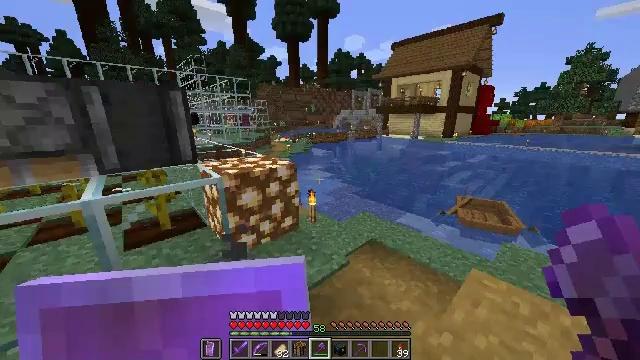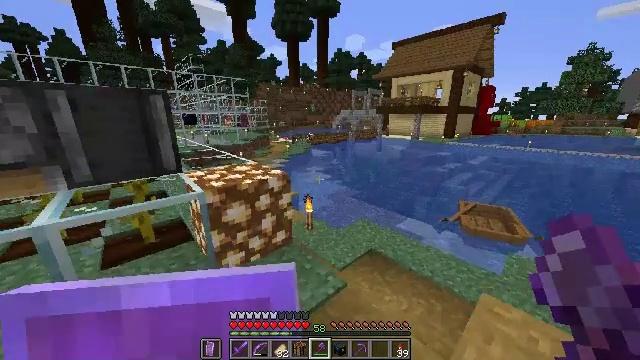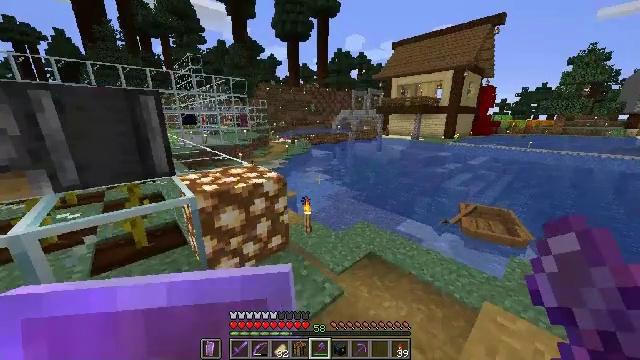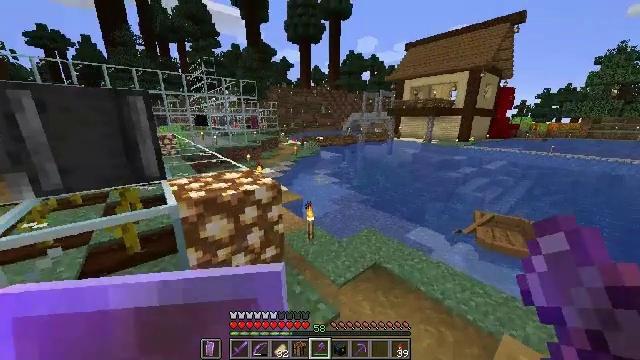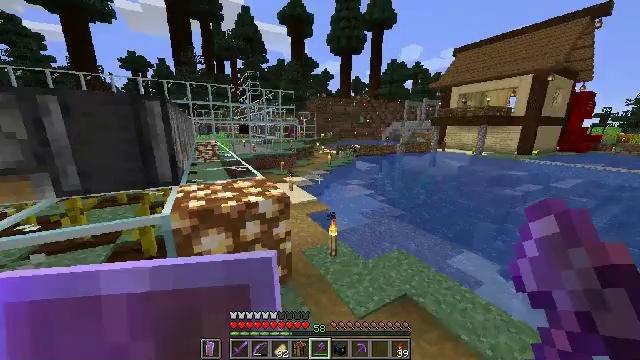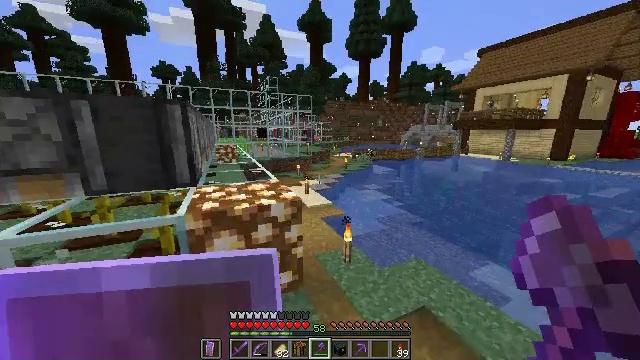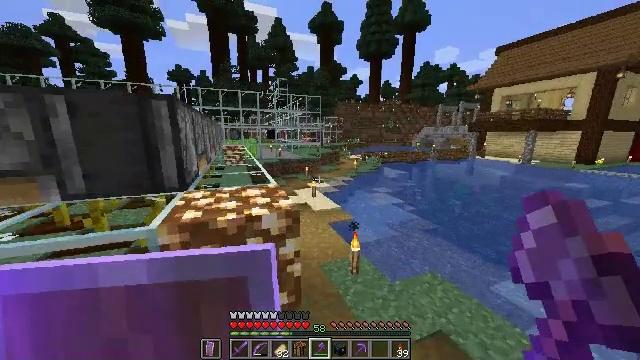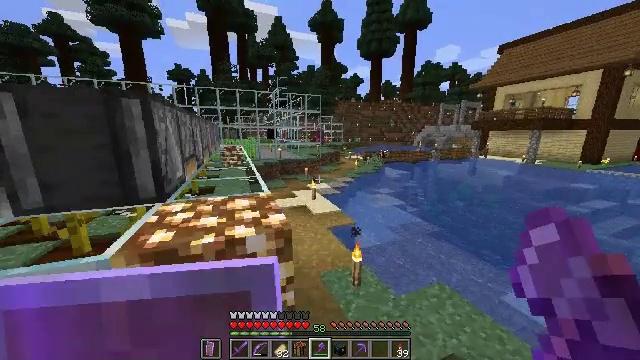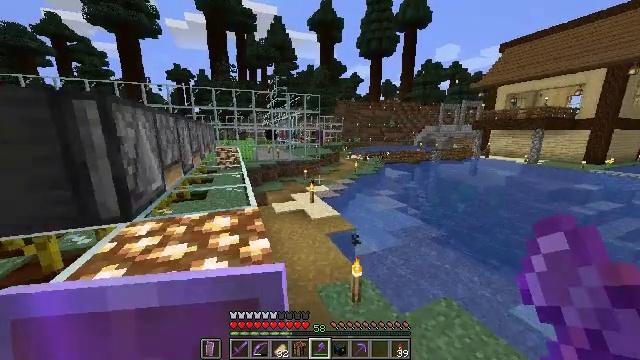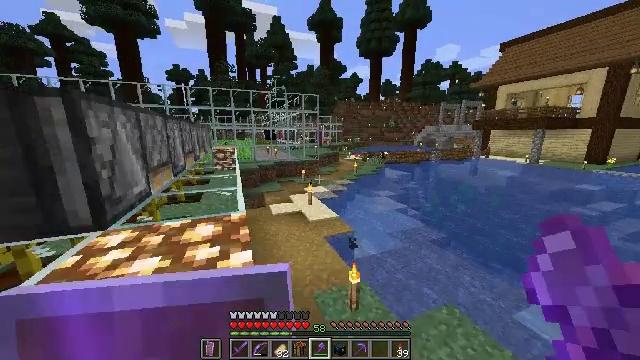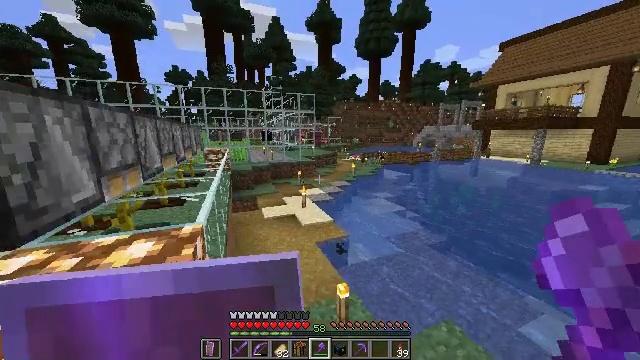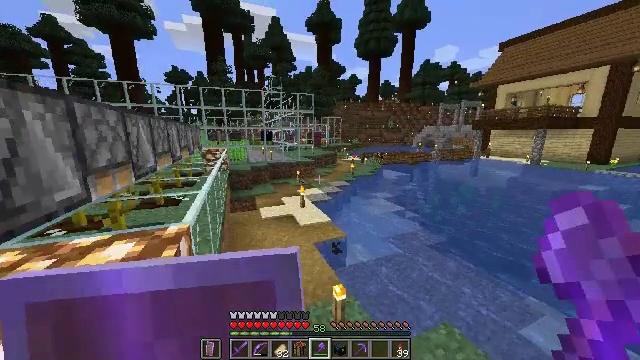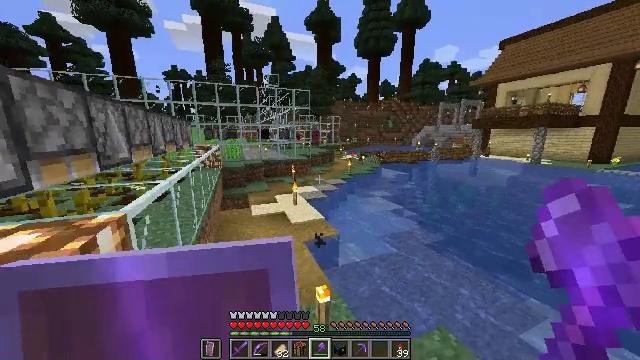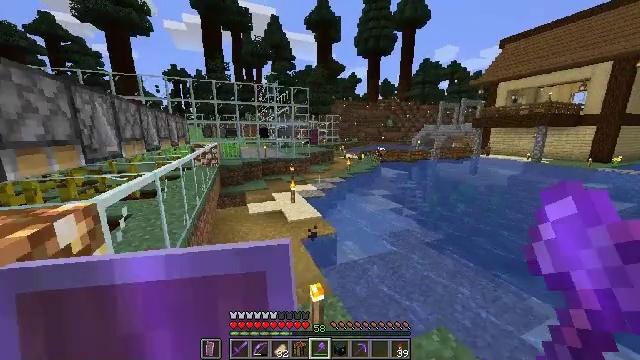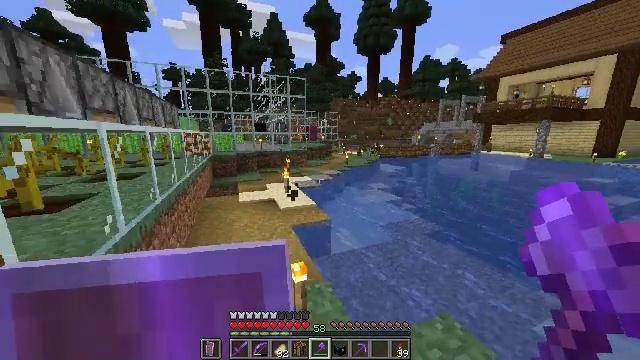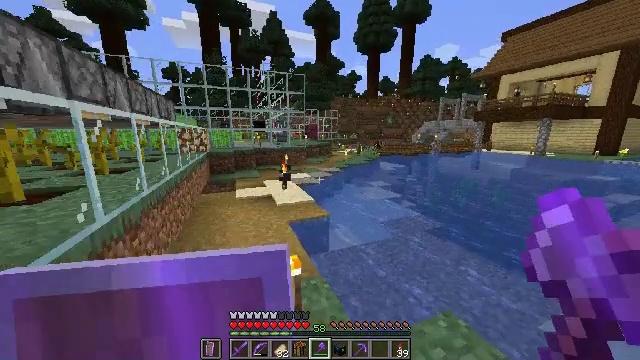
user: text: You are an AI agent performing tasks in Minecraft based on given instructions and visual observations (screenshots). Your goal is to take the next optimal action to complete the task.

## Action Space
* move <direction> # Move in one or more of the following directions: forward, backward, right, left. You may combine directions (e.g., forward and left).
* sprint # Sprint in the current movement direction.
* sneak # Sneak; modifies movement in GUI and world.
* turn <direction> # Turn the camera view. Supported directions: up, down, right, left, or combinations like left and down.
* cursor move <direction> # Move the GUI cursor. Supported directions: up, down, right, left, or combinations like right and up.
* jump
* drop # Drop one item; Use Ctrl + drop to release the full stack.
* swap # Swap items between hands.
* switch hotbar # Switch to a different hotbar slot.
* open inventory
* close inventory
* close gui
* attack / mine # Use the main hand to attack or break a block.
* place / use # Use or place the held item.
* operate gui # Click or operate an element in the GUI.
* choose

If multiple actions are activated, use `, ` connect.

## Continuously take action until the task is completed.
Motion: motion action
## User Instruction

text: Mine the slime block with your hand or tool.
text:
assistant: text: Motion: move forward, sprint
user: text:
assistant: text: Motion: move forward and move right, sprint
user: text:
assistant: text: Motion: move forward and move right, sprint, turn left
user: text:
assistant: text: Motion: move forward, sprint, turn left and up
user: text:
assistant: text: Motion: move forward, sprint, turn left
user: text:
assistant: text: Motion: move forward, sprint, turn left
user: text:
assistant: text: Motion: move forward, sprint
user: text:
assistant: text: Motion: move forward and move right, sprint
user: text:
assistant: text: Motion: move forward and move right, sprint
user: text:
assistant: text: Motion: move forward and move right, sprint
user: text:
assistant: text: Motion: move forward and move right, sprint
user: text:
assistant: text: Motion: move forward, sprint
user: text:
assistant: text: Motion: move forward, sprint
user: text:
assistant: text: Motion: move forward, sprint
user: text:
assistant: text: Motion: move forward, sprint
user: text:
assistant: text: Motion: move forward, sprint, turn right and up
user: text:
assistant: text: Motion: move forward, sprint, turn right and up
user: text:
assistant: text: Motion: move forward, sprint, turn left and up
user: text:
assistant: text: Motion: move forward, sprint, turn left and up
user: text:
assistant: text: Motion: move forward, sprint, turn left and up
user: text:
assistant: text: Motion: move forward, sprint
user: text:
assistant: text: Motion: move forward, sprint
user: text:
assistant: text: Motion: move forward, sprint
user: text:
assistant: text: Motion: move forward, sprint, turn down
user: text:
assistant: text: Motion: move forward, sprint, turn down
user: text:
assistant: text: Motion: move forward, sprint
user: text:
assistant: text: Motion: move forward, sprint, turn right and down
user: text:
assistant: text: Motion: move forward, sprint, turn right and down
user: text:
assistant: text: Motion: move forward, sprint, turn right
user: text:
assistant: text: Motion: move forward, sprint, turn right and up